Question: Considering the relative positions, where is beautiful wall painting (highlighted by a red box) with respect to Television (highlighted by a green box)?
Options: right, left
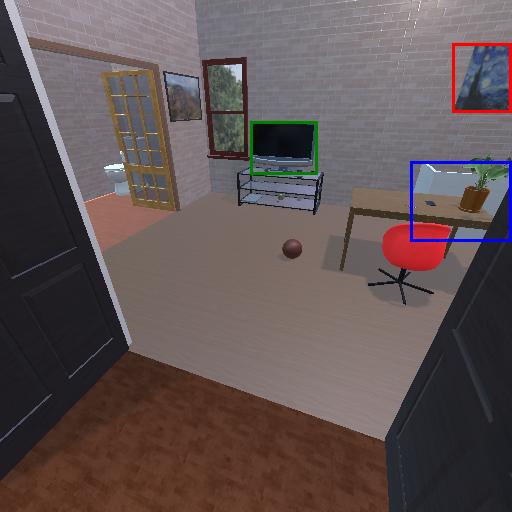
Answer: right